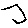
Label: hexagon